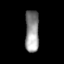
Tissue: lung
Cell type: Epithelial cells
Senescence score: 0.5443
Nuclear area (px): 578
Mean DAPI intensity: 144.517